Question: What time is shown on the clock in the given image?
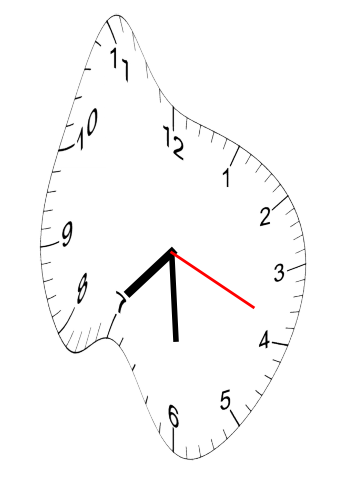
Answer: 07:29:19